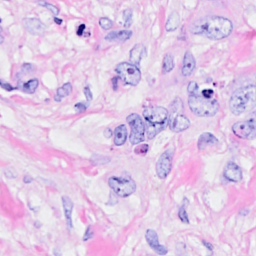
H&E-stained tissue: Breast